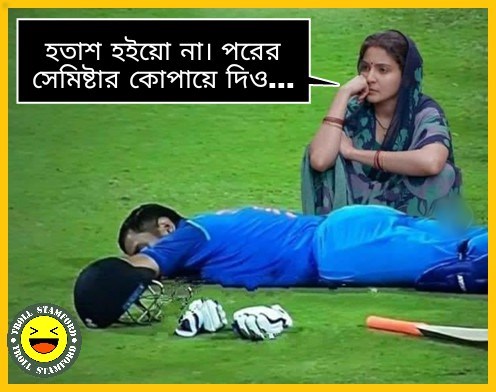
Caption: হতাশ হইয়ো না । পরের সেমিষ্টার কোপায়ে দিও ...
Label: non-hate